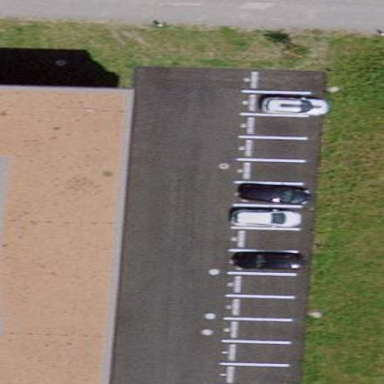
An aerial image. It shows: Parking area with asphalt surface.